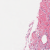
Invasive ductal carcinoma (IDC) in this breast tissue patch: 0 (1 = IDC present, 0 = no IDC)